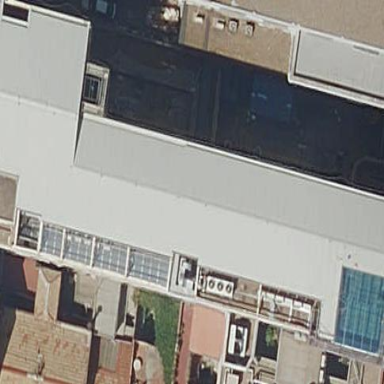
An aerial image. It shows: Commercial building.